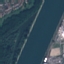
Label: River